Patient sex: F
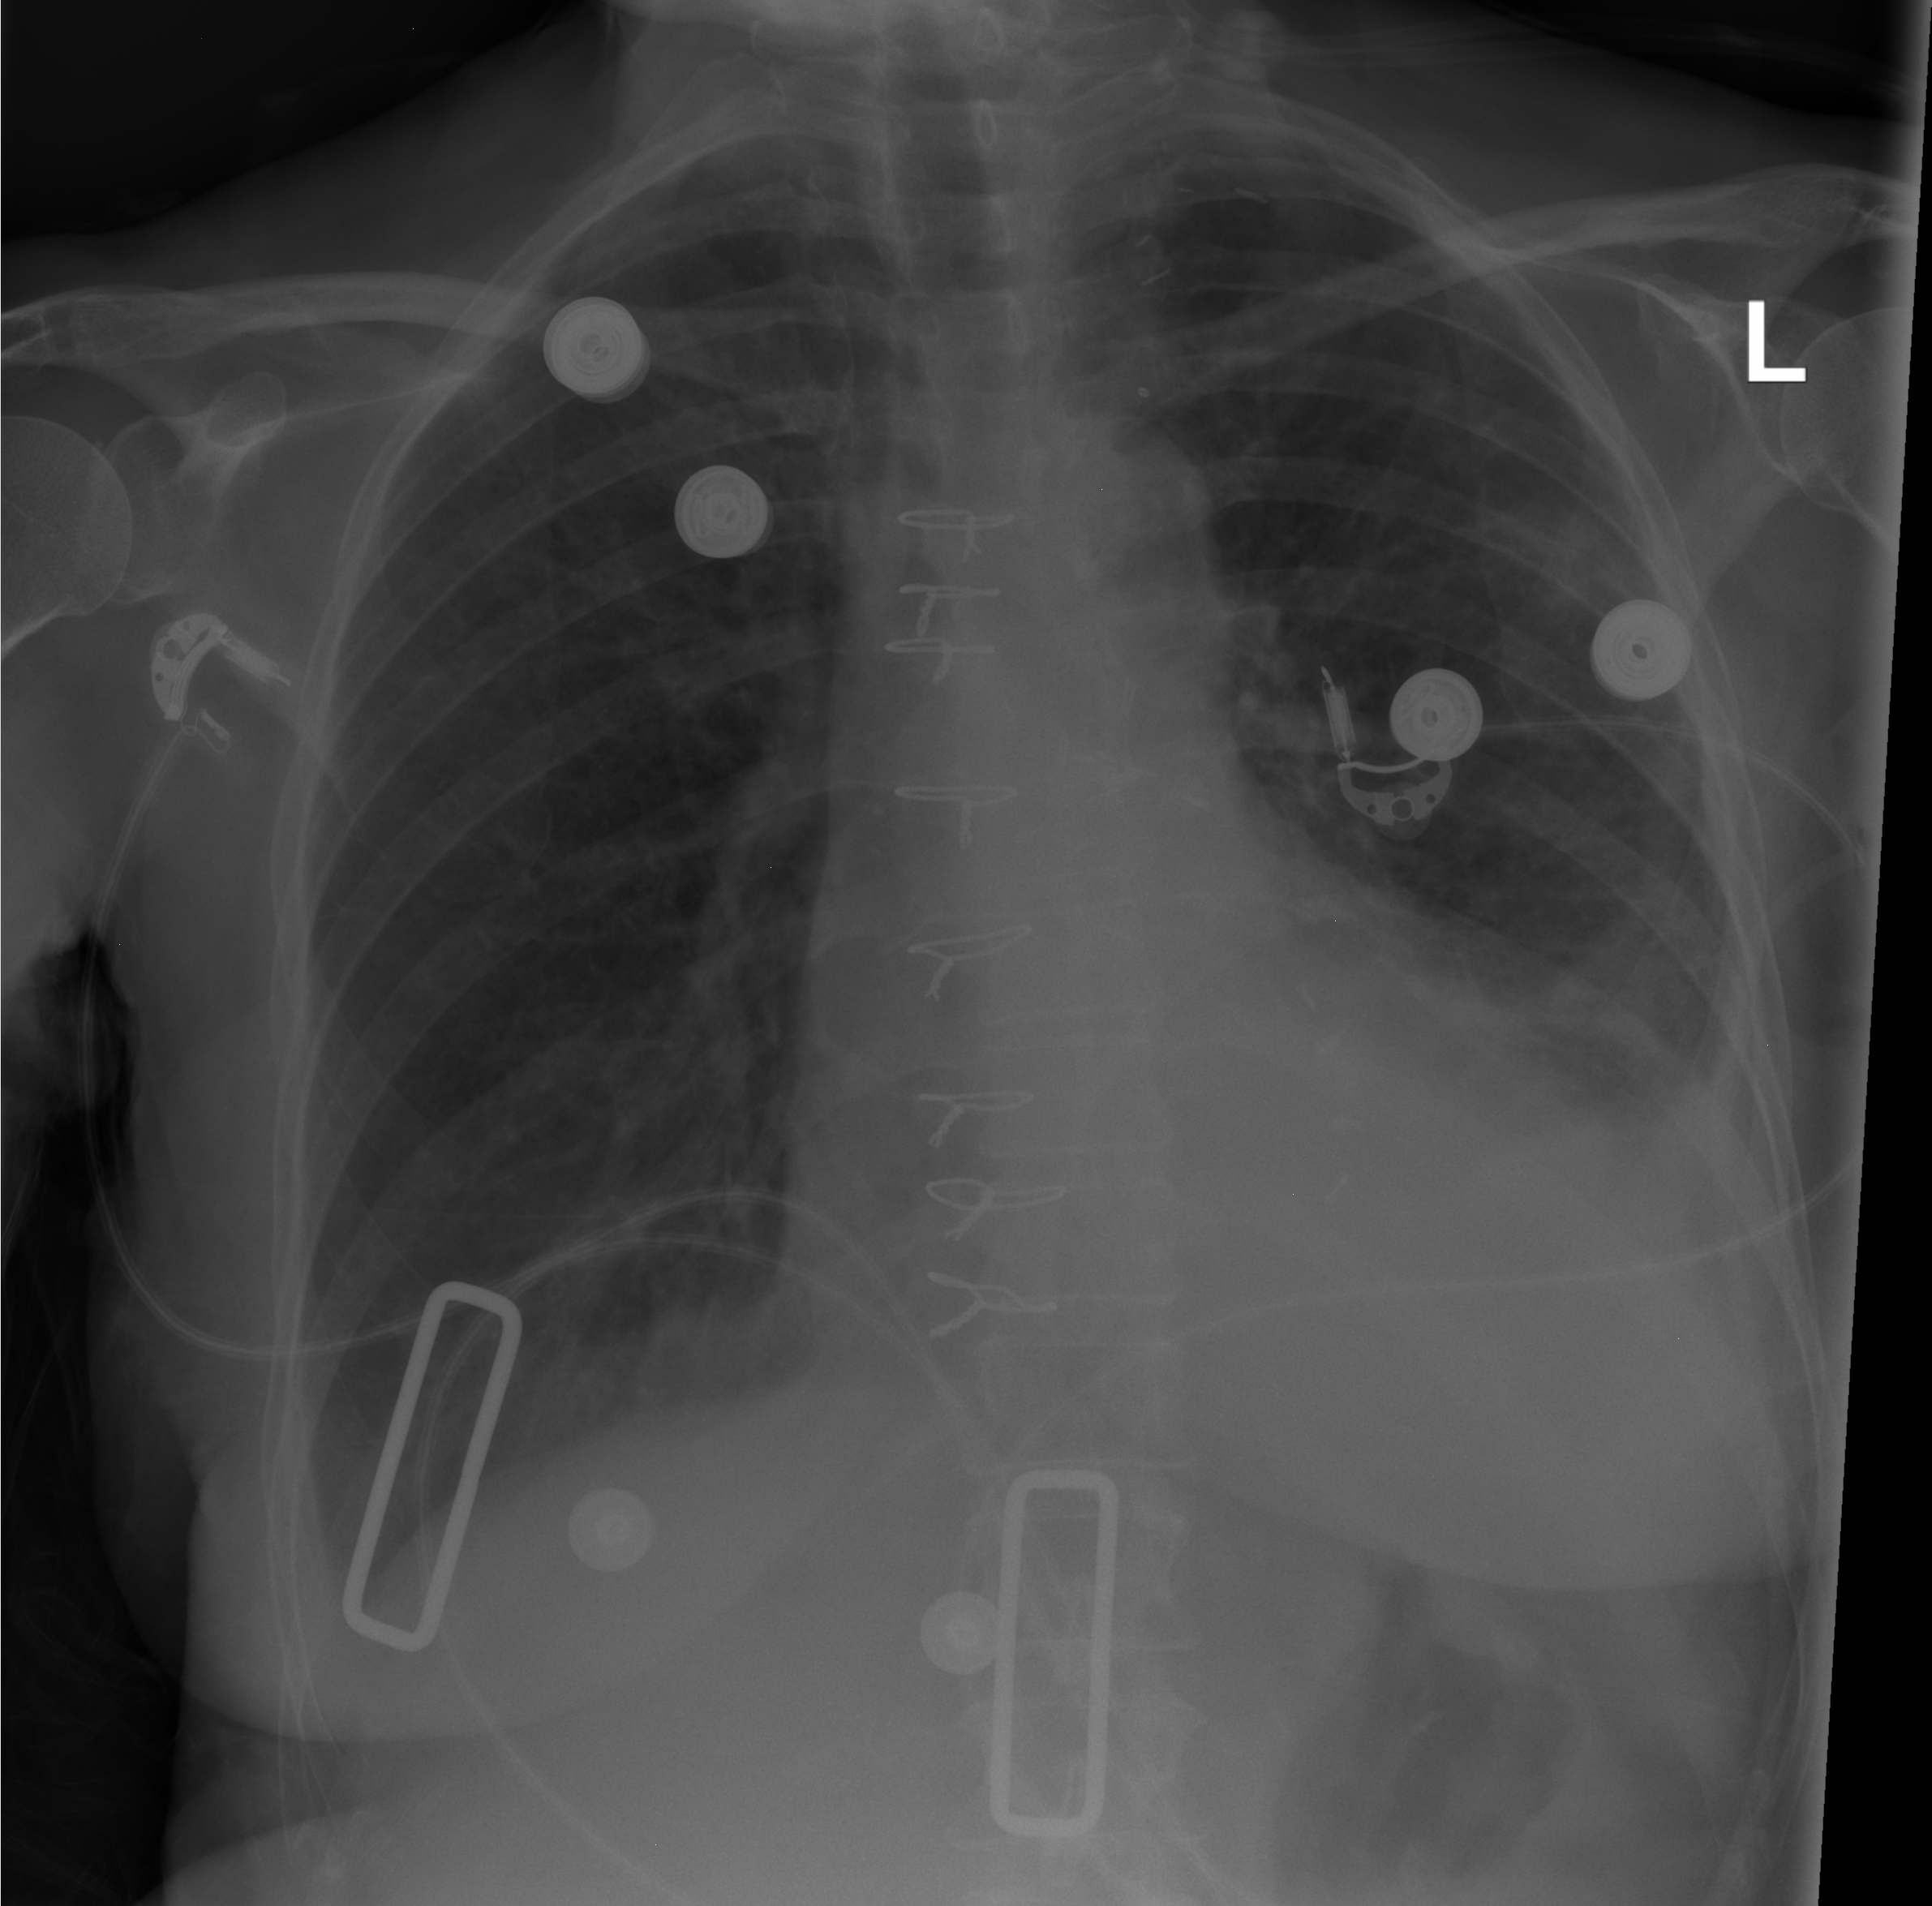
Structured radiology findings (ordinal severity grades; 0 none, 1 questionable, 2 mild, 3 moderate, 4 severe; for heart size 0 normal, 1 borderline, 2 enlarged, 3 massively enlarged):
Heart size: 2
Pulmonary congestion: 0
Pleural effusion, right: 0
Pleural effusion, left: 2
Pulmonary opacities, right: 0
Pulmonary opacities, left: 0
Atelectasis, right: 0
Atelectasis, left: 2